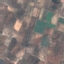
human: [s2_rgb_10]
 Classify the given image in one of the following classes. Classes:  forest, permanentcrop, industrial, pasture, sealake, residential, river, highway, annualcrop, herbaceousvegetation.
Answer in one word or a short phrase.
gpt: PermanentCrop